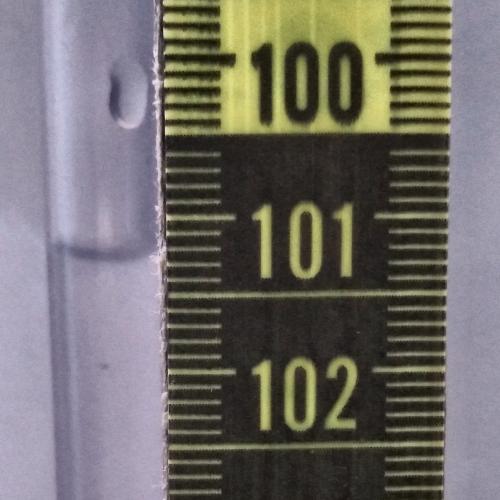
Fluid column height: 101.2 cm